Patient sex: F
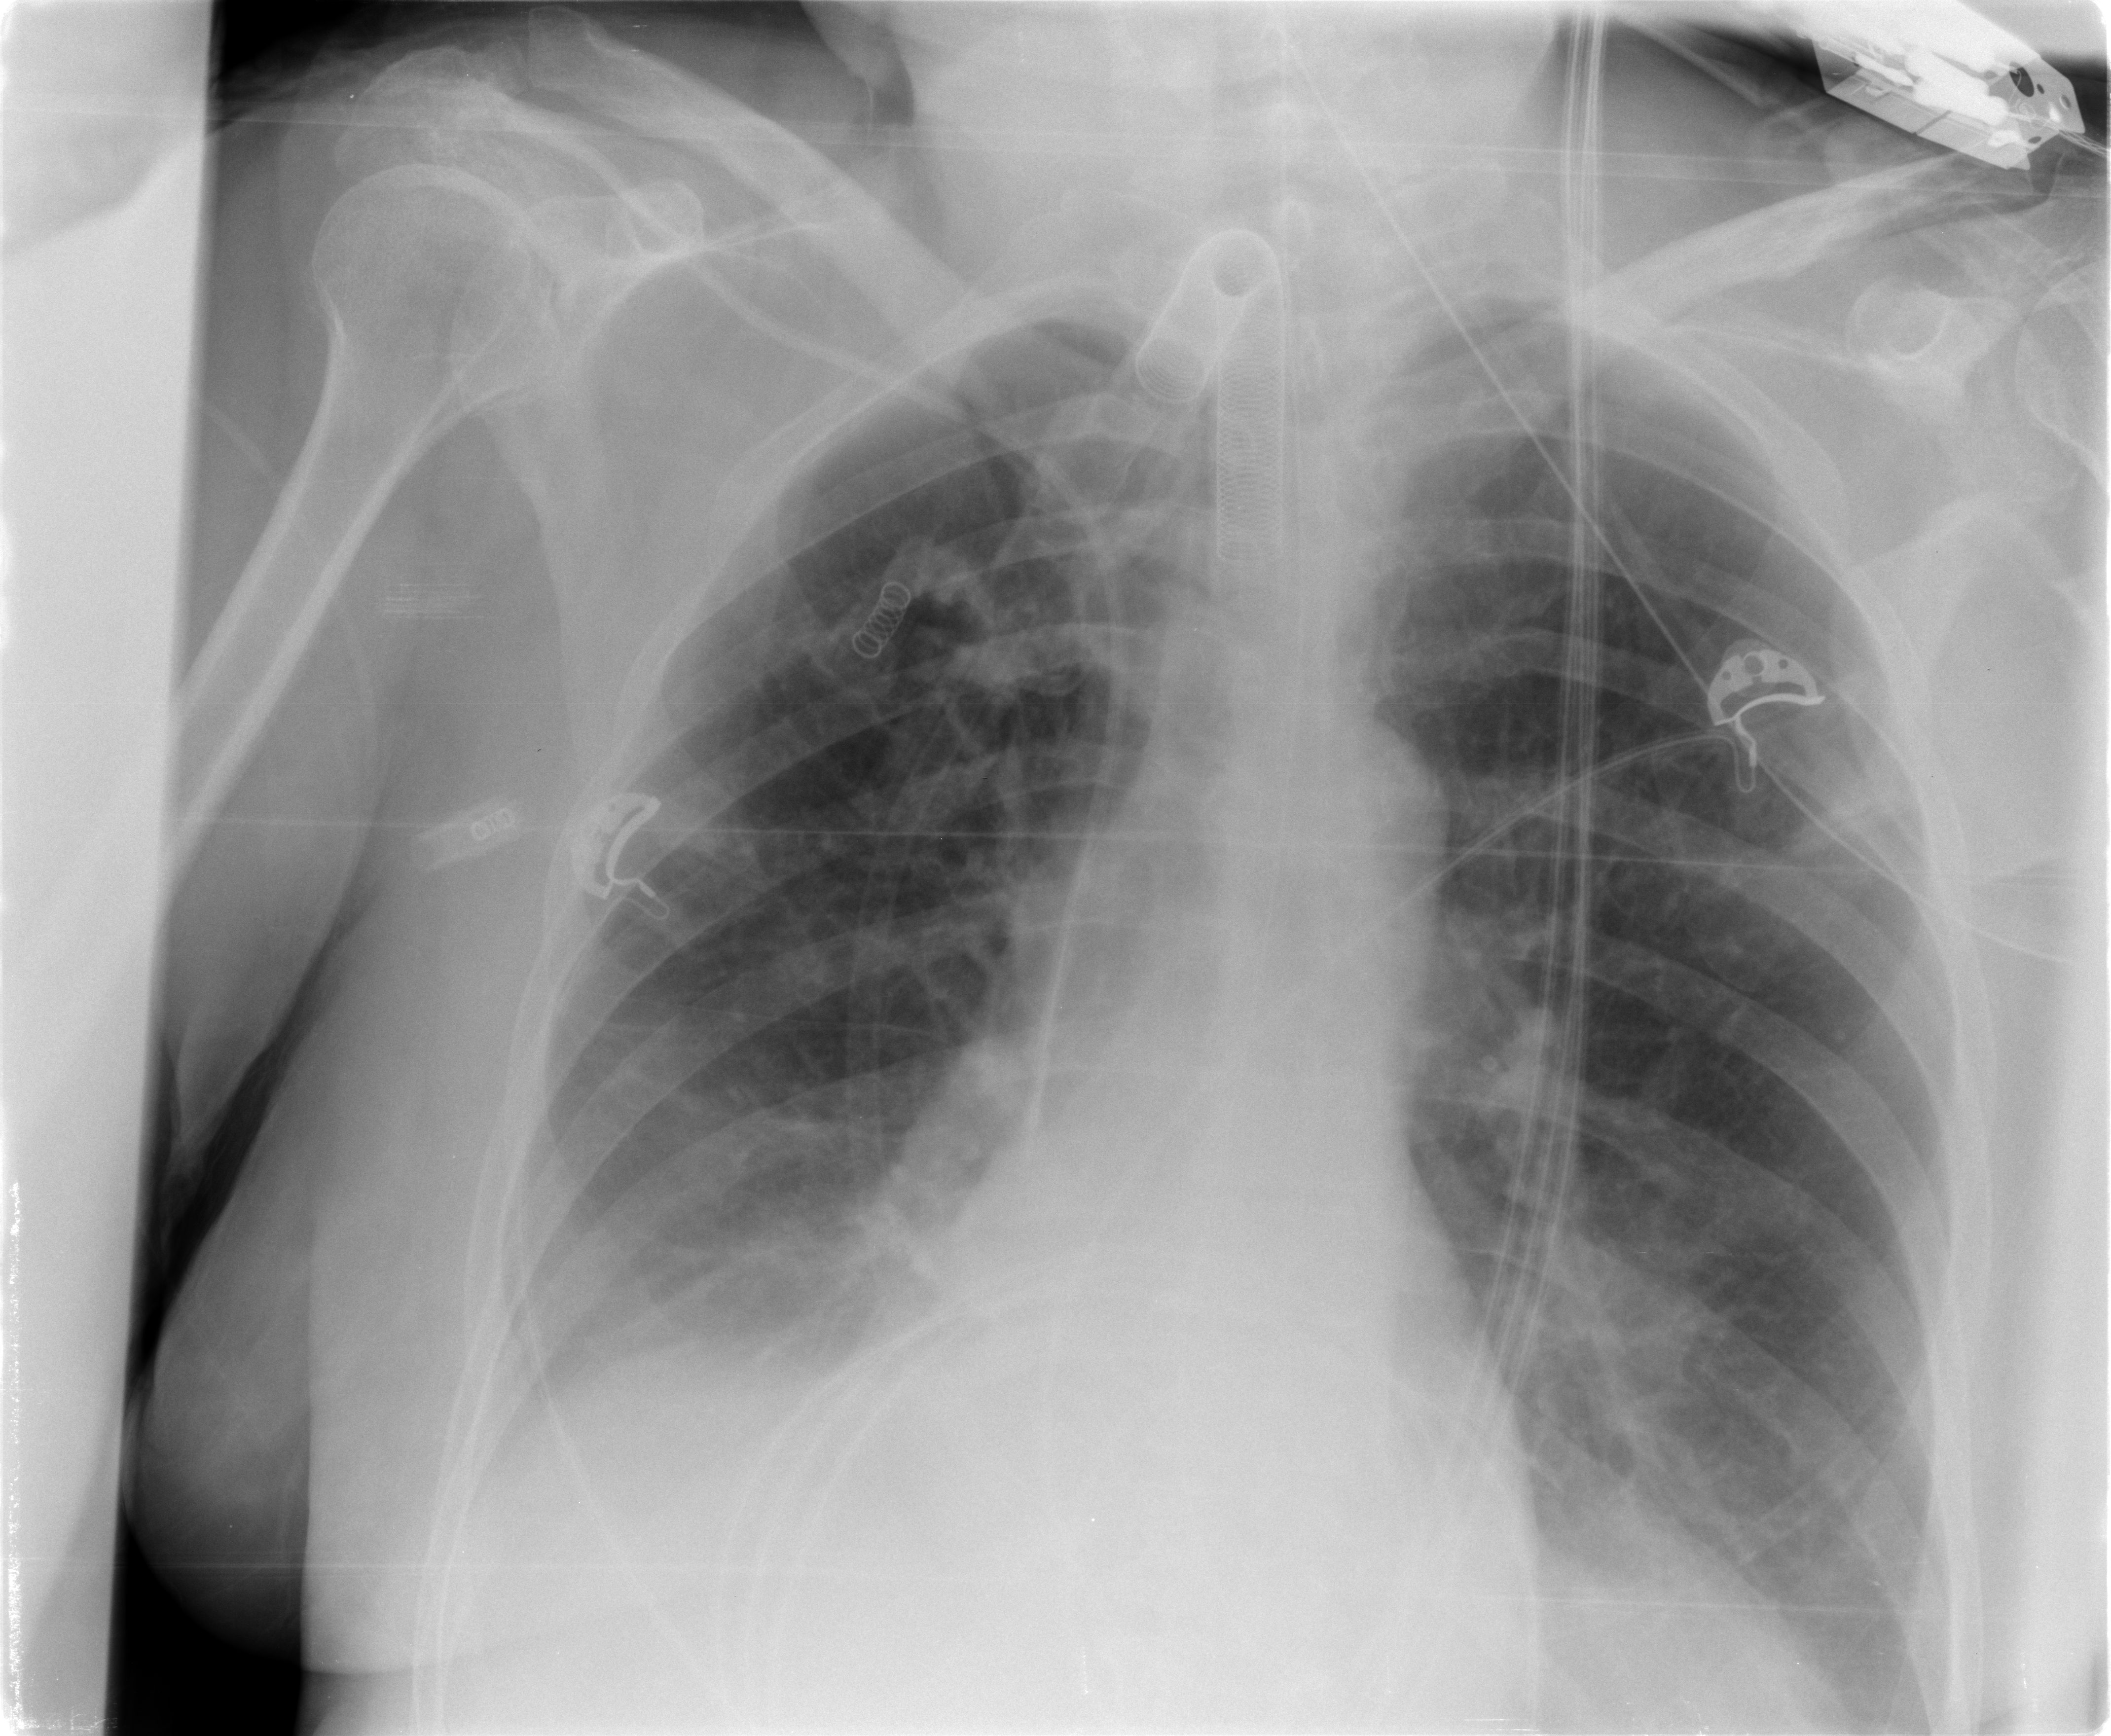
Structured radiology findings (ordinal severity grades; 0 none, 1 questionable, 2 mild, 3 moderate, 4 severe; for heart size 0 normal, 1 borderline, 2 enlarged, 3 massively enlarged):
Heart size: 0
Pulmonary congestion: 0
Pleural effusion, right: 2
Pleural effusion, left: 2
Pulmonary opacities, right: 0
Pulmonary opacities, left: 0
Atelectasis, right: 2
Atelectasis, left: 0